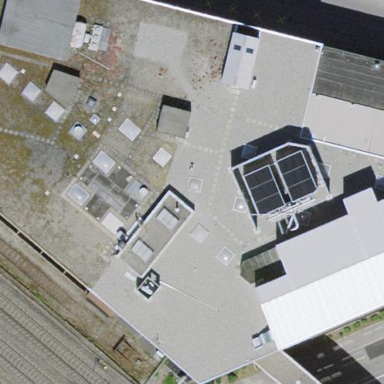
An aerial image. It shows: Industrial building.